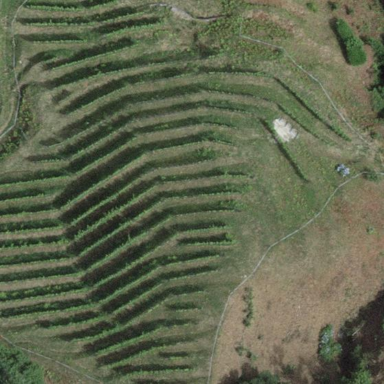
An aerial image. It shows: Vineyard growing grapes.